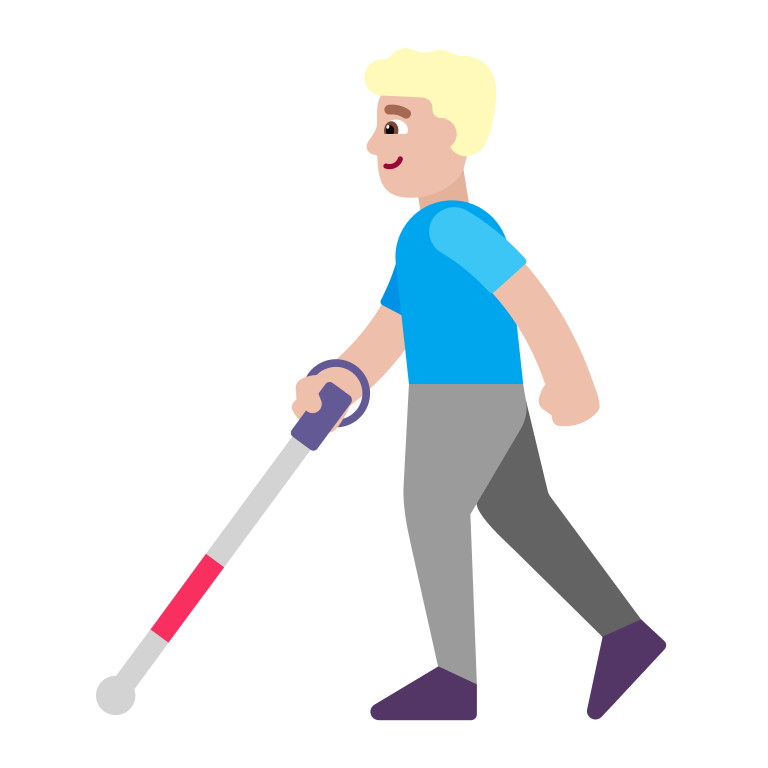
man with white cane flat  light